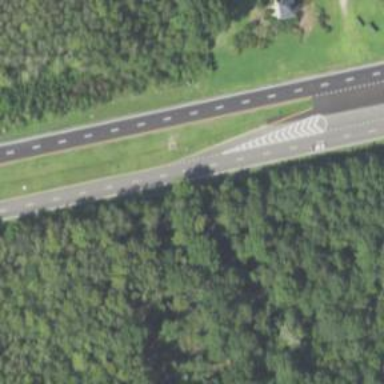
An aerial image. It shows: Trunk highway.